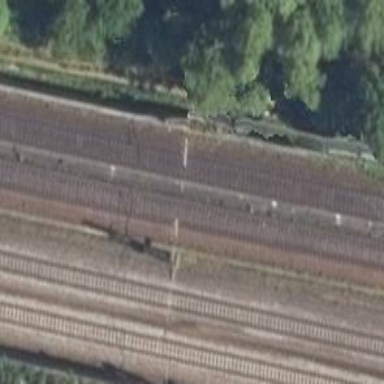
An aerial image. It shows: Milestone along the railway with catenary mast.